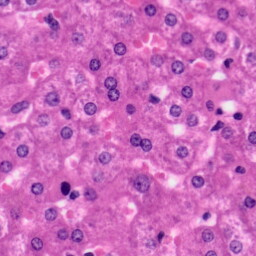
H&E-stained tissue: Liver